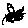
Label: line